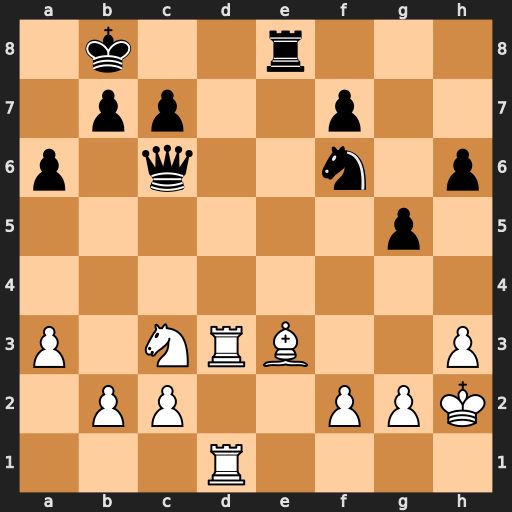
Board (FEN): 1k2r3/1pp2p2/p1q2n1p/6p1/8/P1NRB2P/1PP2PPK/3R4
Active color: w
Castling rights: -
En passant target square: -
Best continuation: Rd8+ Rxd8 Rxd8#